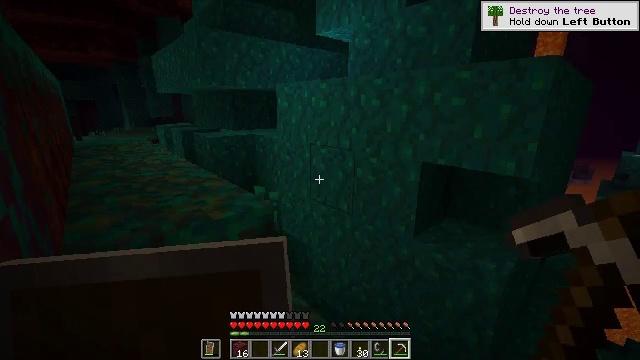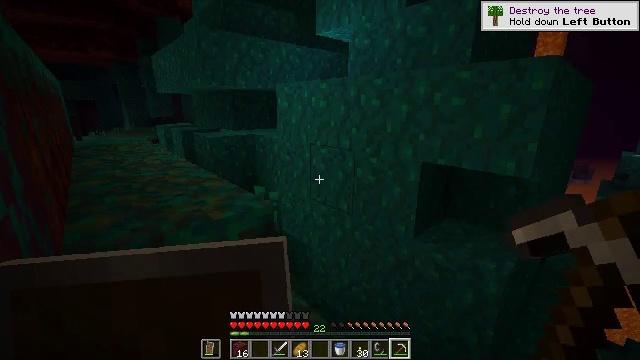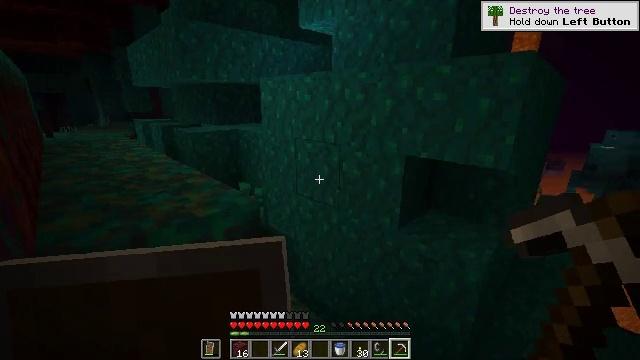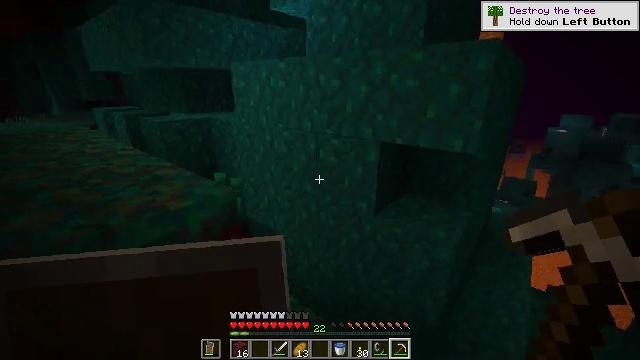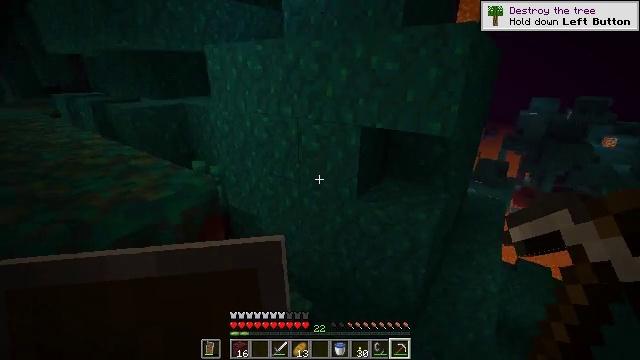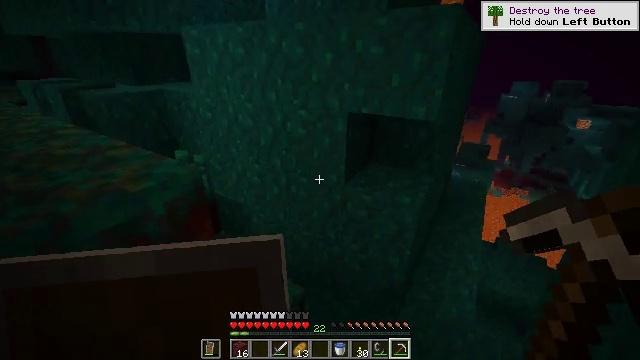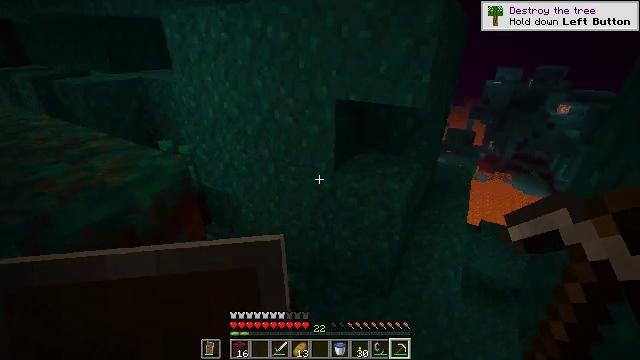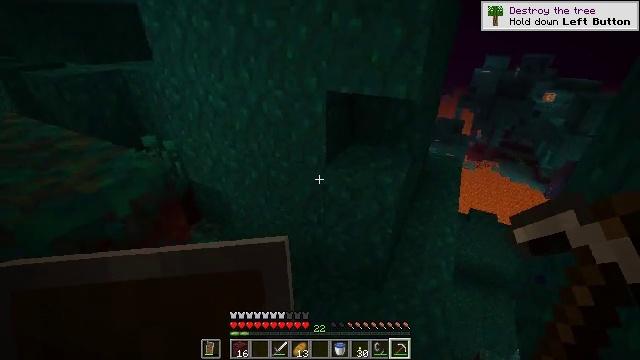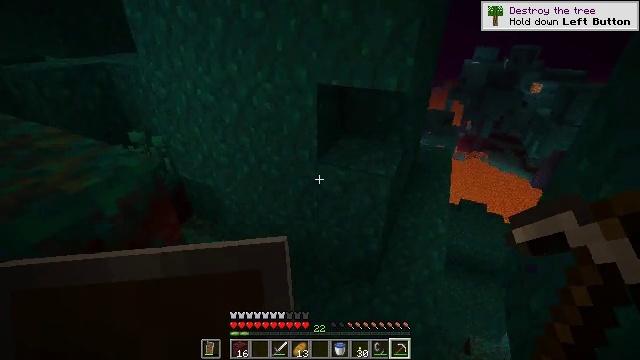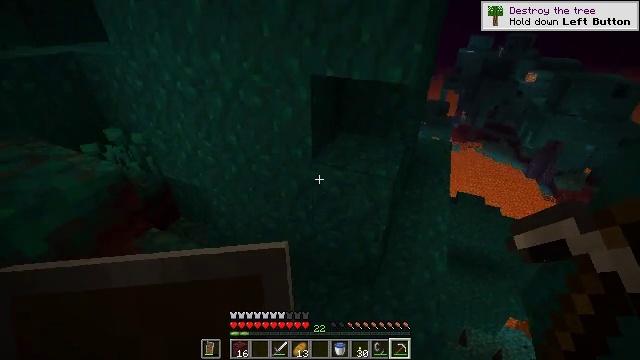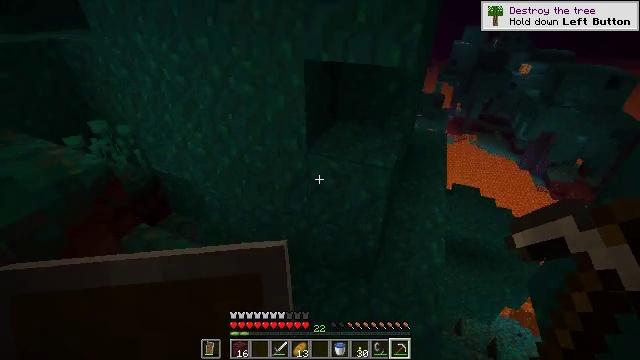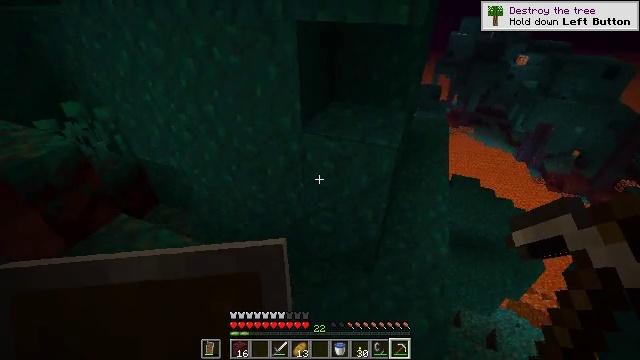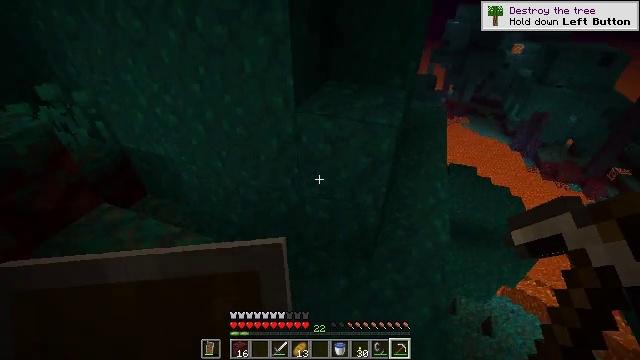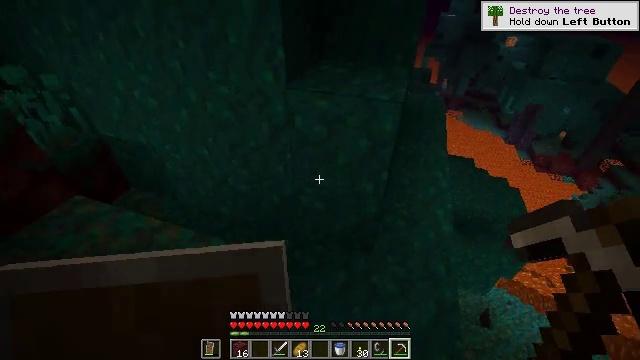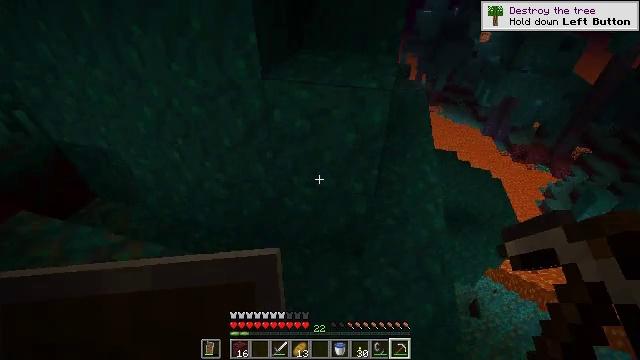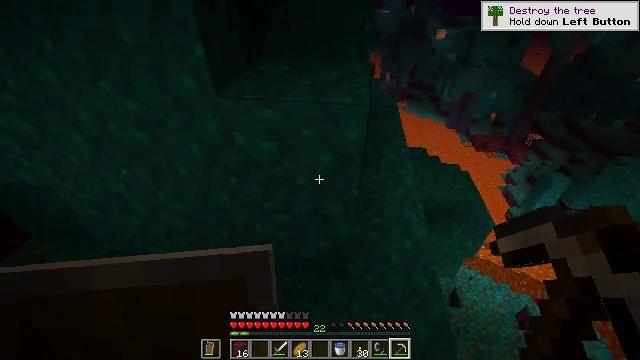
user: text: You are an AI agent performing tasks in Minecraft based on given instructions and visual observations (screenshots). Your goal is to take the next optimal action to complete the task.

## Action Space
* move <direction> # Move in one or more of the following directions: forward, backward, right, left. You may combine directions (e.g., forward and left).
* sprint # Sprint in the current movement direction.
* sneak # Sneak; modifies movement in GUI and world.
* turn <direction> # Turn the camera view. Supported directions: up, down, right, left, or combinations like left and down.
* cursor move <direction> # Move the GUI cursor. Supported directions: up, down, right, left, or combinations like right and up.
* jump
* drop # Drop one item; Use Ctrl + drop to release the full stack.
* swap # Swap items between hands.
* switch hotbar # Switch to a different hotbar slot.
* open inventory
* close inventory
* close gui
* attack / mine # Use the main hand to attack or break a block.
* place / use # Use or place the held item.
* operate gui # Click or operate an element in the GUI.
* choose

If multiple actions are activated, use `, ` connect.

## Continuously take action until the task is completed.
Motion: motion action
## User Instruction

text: Break the warped nylium block.
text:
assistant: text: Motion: no_op
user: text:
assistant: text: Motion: turn right and down
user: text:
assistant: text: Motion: turn right and down
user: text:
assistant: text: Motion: turn right and down
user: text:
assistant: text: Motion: turn right and down
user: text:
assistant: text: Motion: turn right and down
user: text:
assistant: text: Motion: move forward, turn right and down
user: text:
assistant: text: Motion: move forward, turn right and down
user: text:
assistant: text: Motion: move forward, turn right and down
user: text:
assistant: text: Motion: move forward, turn right and down
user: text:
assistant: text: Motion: move forward, turn down
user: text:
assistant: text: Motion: move forward, turn right and down
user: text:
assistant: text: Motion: move forward, turn right
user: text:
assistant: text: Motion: move forward, turn right
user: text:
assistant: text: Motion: move forward, turn right
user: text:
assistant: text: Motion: move forward, turn right
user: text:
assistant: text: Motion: move forward, turn right
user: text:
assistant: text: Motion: move forward, turn right
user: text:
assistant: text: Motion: move forward, turn right
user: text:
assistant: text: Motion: move forward, turn right
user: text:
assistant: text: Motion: move forward, turn right
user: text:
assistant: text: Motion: move forward, turn right
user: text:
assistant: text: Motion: move forward
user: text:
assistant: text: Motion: move forward
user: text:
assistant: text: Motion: move forward and move right
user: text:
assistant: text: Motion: move forward and move right
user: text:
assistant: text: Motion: move forward and move right
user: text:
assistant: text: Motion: move forward and move right
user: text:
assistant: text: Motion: move forward, turn left
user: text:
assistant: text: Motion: move forward, turn left